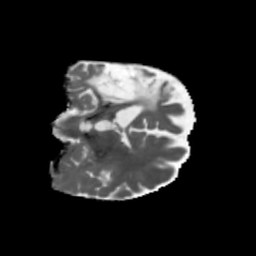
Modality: MD
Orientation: coronal
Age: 56
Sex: female
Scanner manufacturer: siemens
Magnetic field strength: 3 T
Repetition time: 5.47 s
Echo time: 0.0854 s